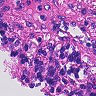
Metastatic tissue present: no